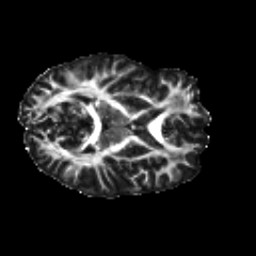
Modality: FA
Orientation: axial
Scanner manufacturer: siemens
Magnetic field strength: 3 T
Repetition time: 4.16 s
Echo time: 0.0806 s